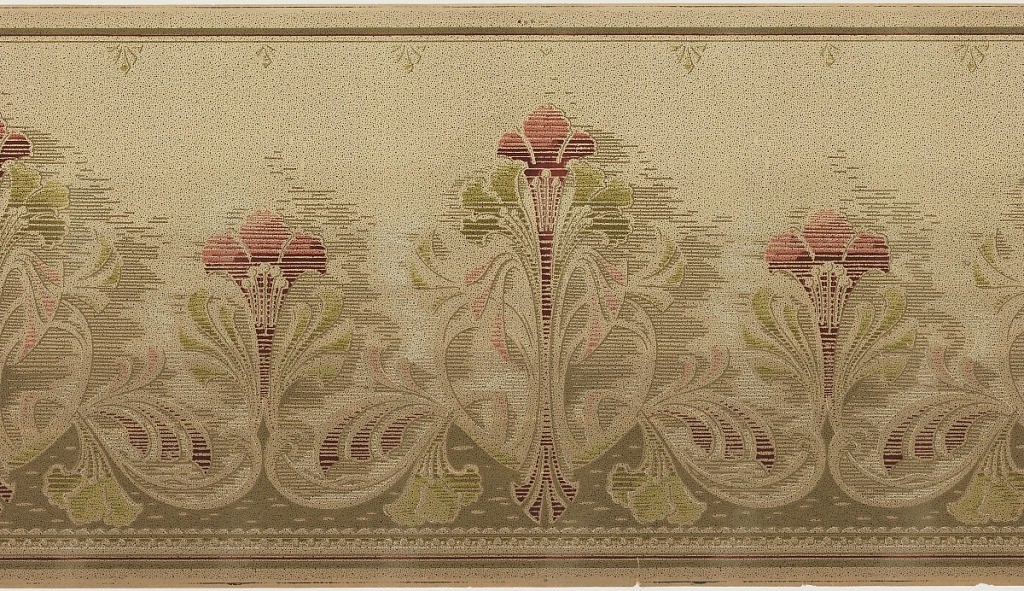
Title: Frieze
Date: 1905–1915
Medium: Machine-printed paper
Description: Stylized floral design, alternating taller and shorter bouquets. All-over speckled background.